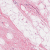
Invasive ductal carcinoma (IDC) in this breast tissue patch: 0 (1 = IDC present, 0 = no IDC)